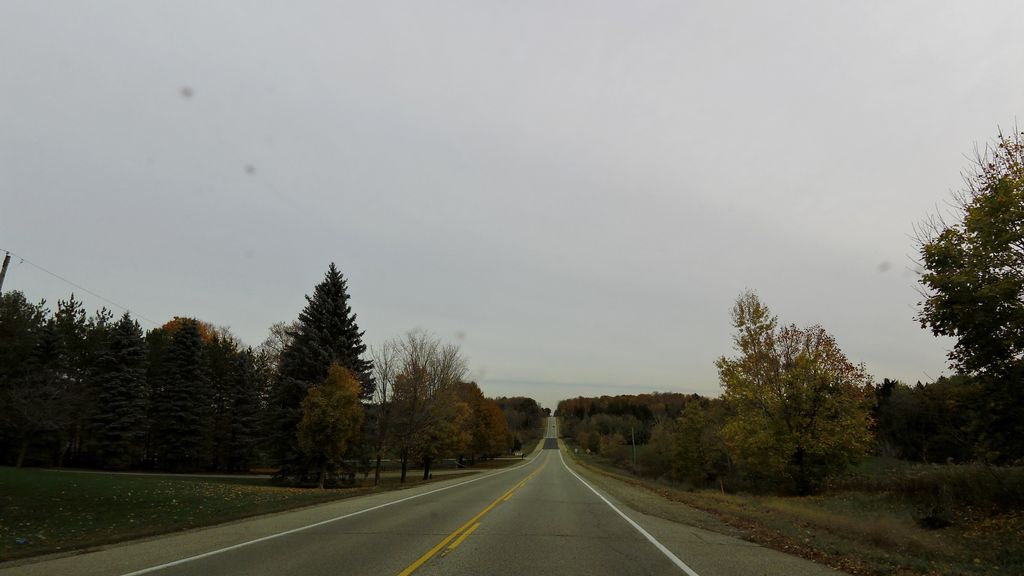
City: kitchener-waterloo